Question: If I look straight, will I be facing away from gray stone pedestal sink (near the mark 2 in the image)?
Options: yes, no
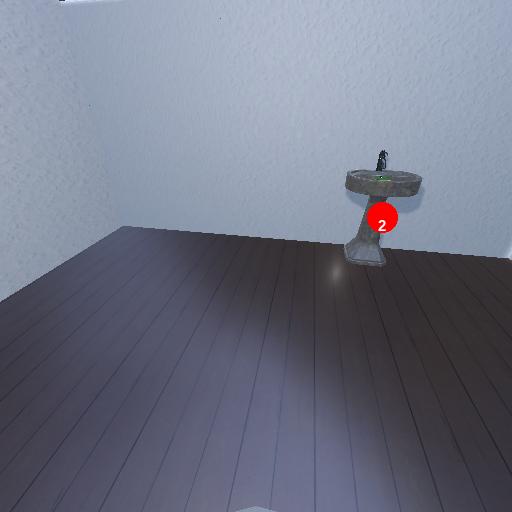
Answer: yes